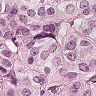
Metastatic tissue present: yes